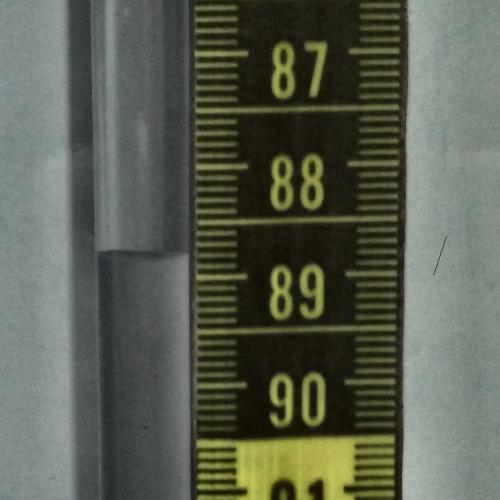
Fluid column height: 88.8 cm